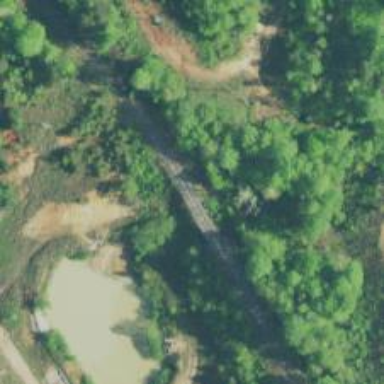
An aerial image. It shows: Disused railway.